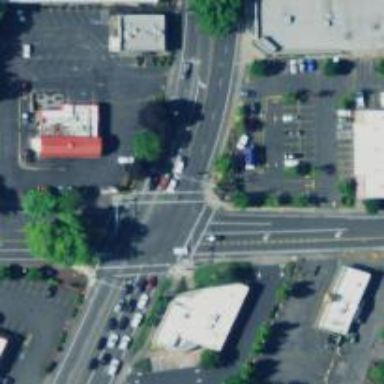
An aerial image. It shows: Solid stop line on the road.